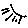
Label: sun